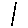
Label: line